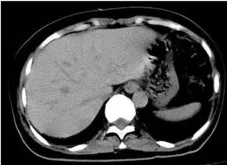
MRI or CT scan images of the patient. Showed no lesions in liver in the reexamination of abdominal CT after full recovery.
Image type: radiology (ct)